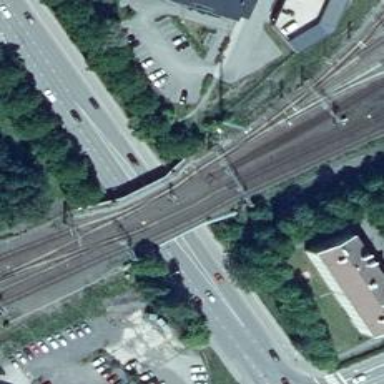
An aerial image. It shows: Bridge carrying railway with continuous electrified contact lines.